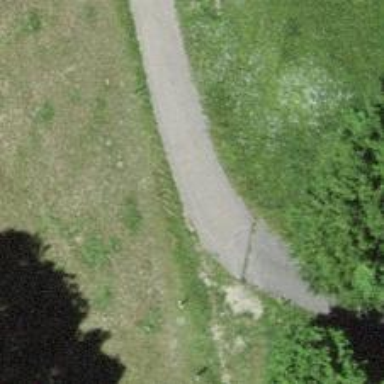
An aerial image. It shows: Service road with smooth asphalt surface of the highest grade.